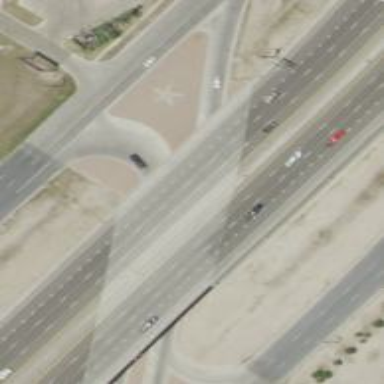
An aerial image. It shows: Secondary link road leading to turnaround junction.